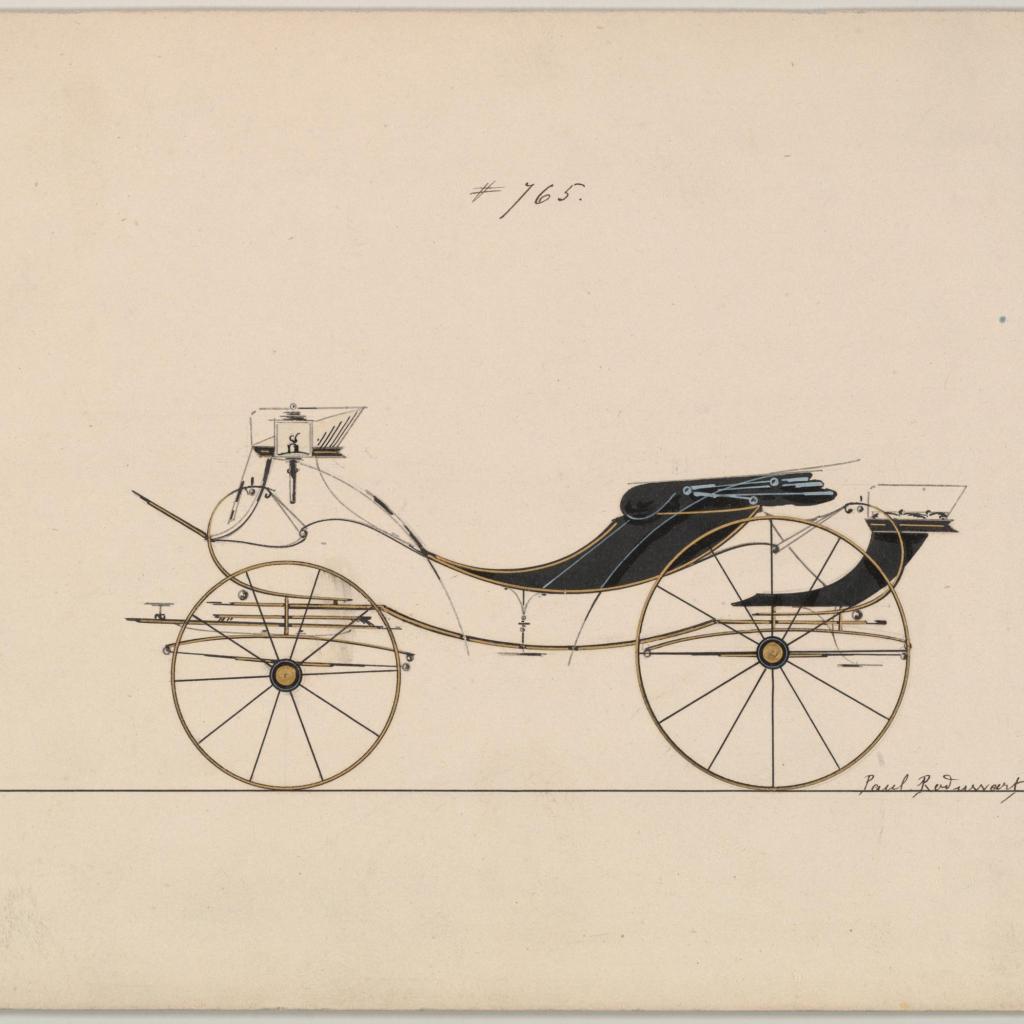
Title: Eight Spring Victoria #765
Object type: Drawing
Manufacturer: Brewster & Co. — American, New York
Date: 1850–74
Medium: Pen and black ink, watercolor and gouache with gum arabic
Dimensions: sheet: 6 3/16 x 9 1/16 in. (15.7 x 23 cm)
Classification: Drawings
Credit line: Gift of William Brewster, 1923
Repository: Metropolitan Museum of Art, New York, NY